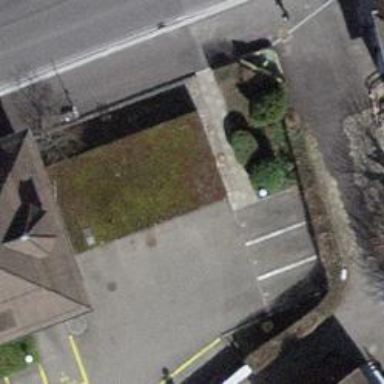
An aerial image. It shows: Group of garages.